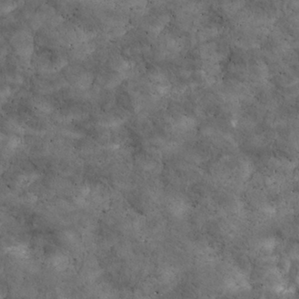
Label: non_frost